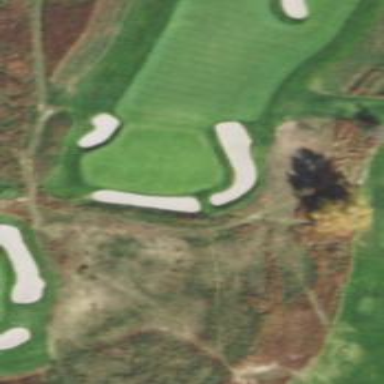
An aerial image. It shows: Pathway for golfing.